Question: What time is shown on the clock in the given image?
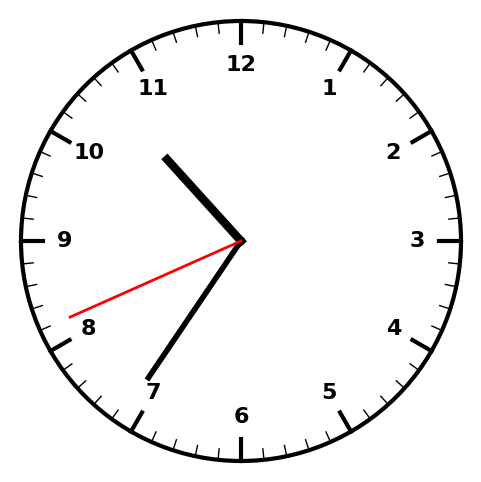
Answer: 10:35:41